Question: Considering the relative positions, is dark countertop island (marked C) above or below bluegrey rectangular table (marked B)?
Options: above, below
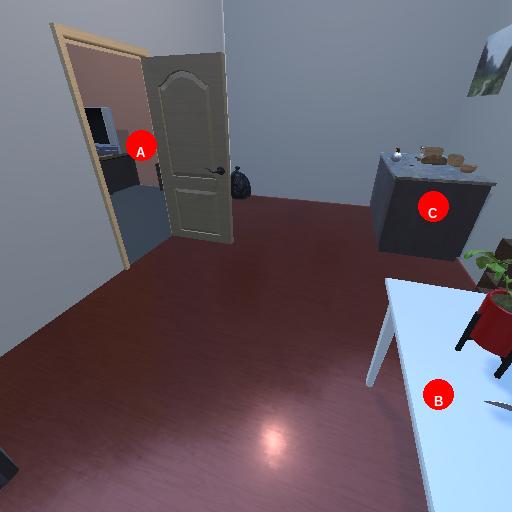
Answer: above